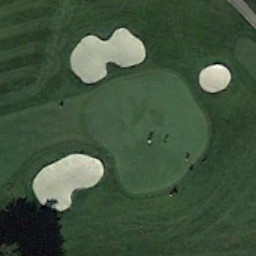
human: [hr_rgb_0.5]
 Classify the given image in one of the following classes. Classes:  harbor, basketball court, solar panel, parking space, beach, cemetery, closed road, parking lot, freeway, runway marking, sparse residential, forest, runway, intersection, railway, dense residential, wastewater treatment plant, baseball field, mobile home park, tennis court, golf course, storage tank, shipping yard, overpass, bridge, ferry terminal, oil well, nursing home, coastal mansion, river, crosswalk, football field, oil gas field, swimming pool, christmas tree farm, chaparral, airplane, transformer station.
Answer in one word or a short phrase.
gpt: golf course